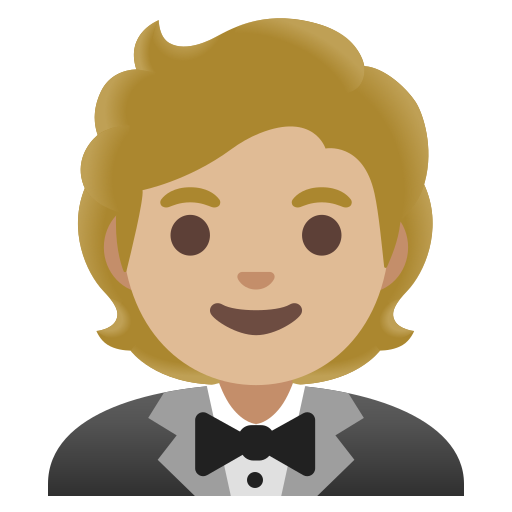
Emoji: 🤵🏼